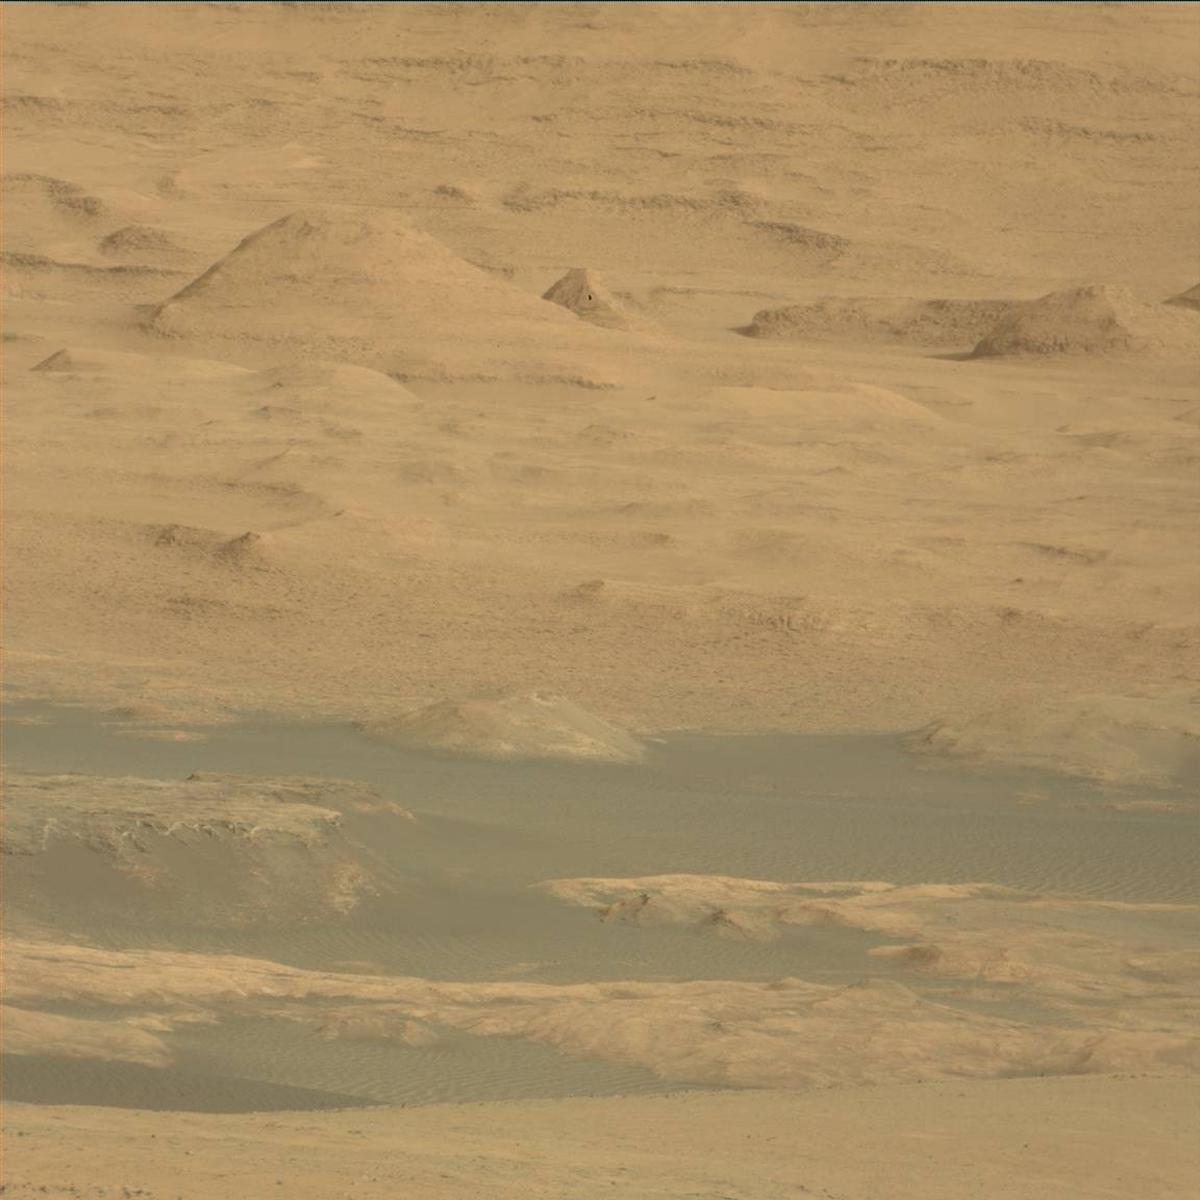
Terrain classes present: Ridge, Sand / Soil